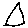
Label: triangle